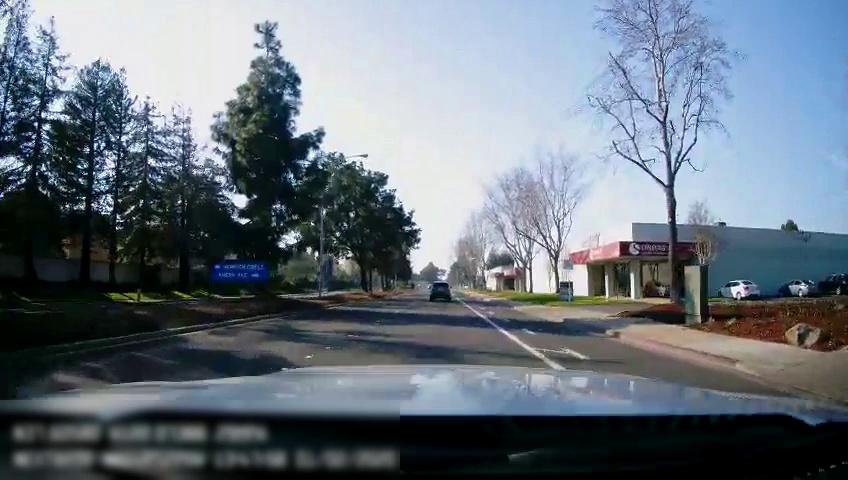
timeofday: Day
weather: Sunny
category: Drivable Space
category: Vehicles | Car
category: Vehicles | Car
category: Vehicles | Car
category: Vehicles | SUV
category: Lanes | Current Lane
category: Lanes | Current Lane